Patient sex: M
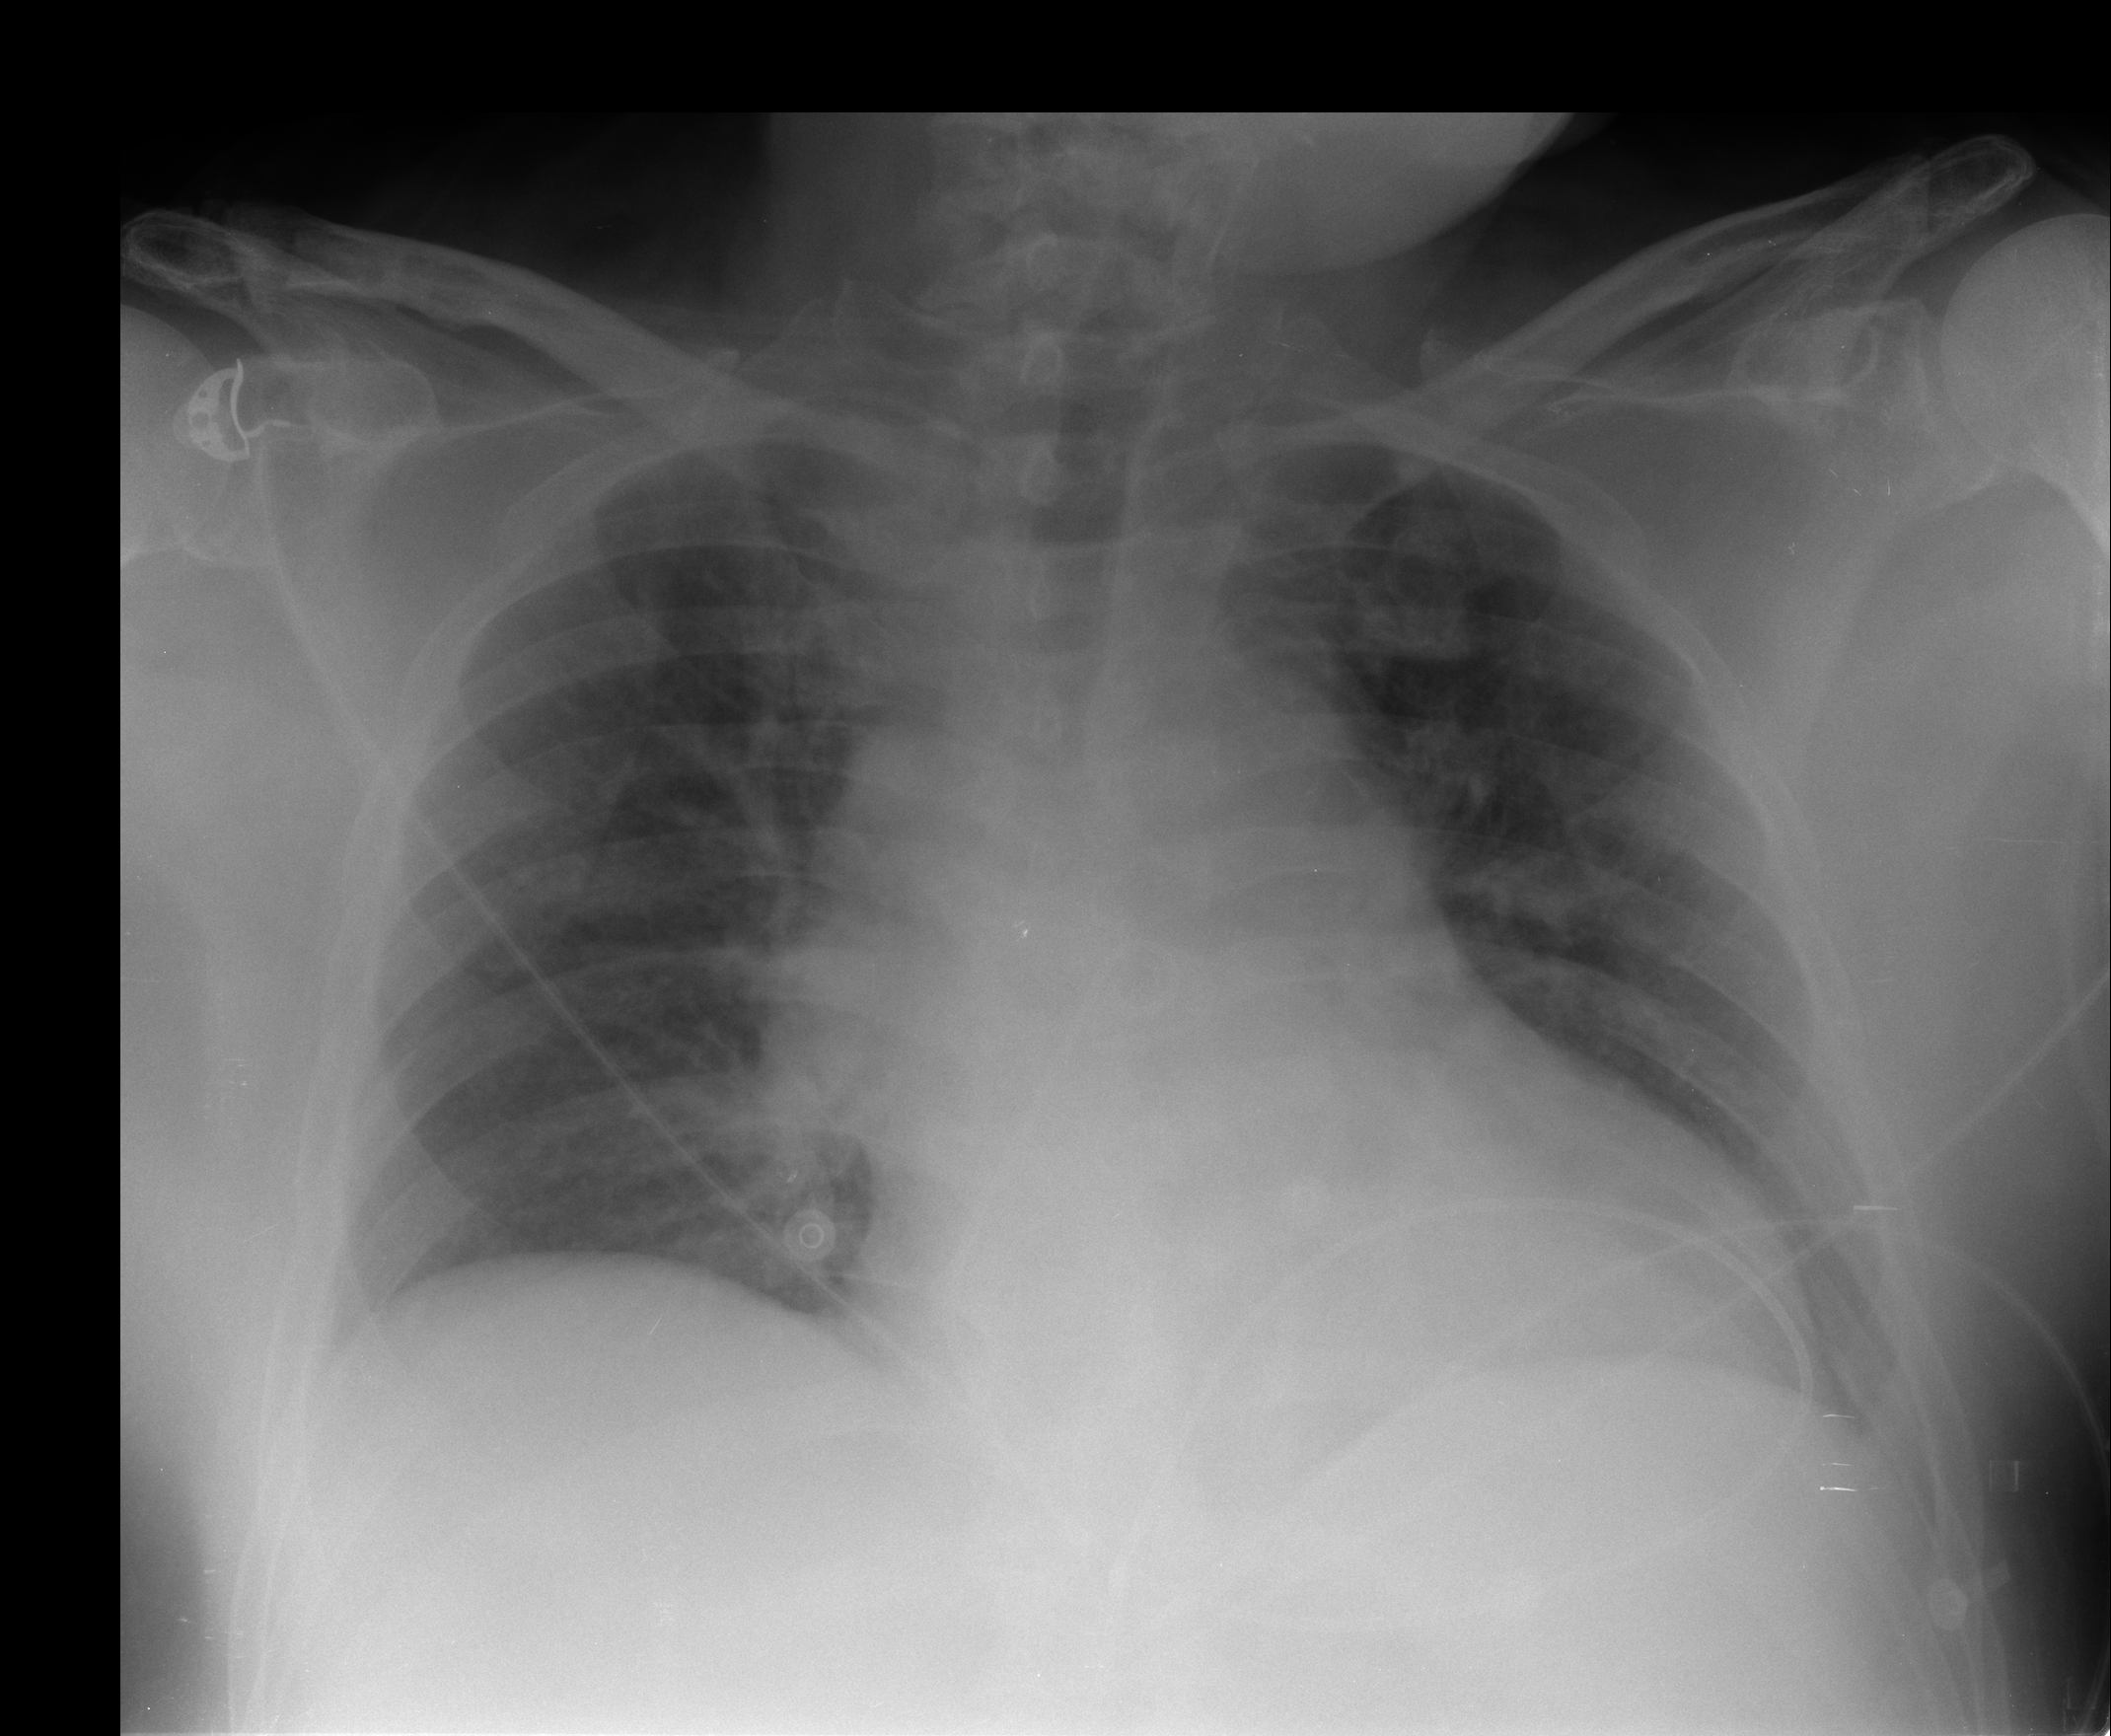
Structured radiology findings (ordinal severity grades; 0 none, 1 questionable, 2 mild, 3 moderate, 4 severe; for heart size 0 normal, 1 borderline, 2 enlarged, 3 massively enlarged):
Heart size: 2
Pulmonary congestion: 2
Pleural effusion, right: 0
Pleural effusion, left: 0
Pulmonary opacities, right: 0
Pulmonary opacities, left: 0
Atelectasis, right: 0
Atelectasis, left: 0